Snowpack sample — Buffalo Mountain, Silverthorne, Colorado, USA (1/25/25, 10:11 AM MST)
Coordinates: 39.6222, -106.1139
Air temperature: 22 °F
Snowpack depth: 110 cm
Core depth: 30 cm
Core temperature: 42.8 °F
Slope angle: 12°, slope face: 102°
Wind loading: high
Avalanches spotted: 0
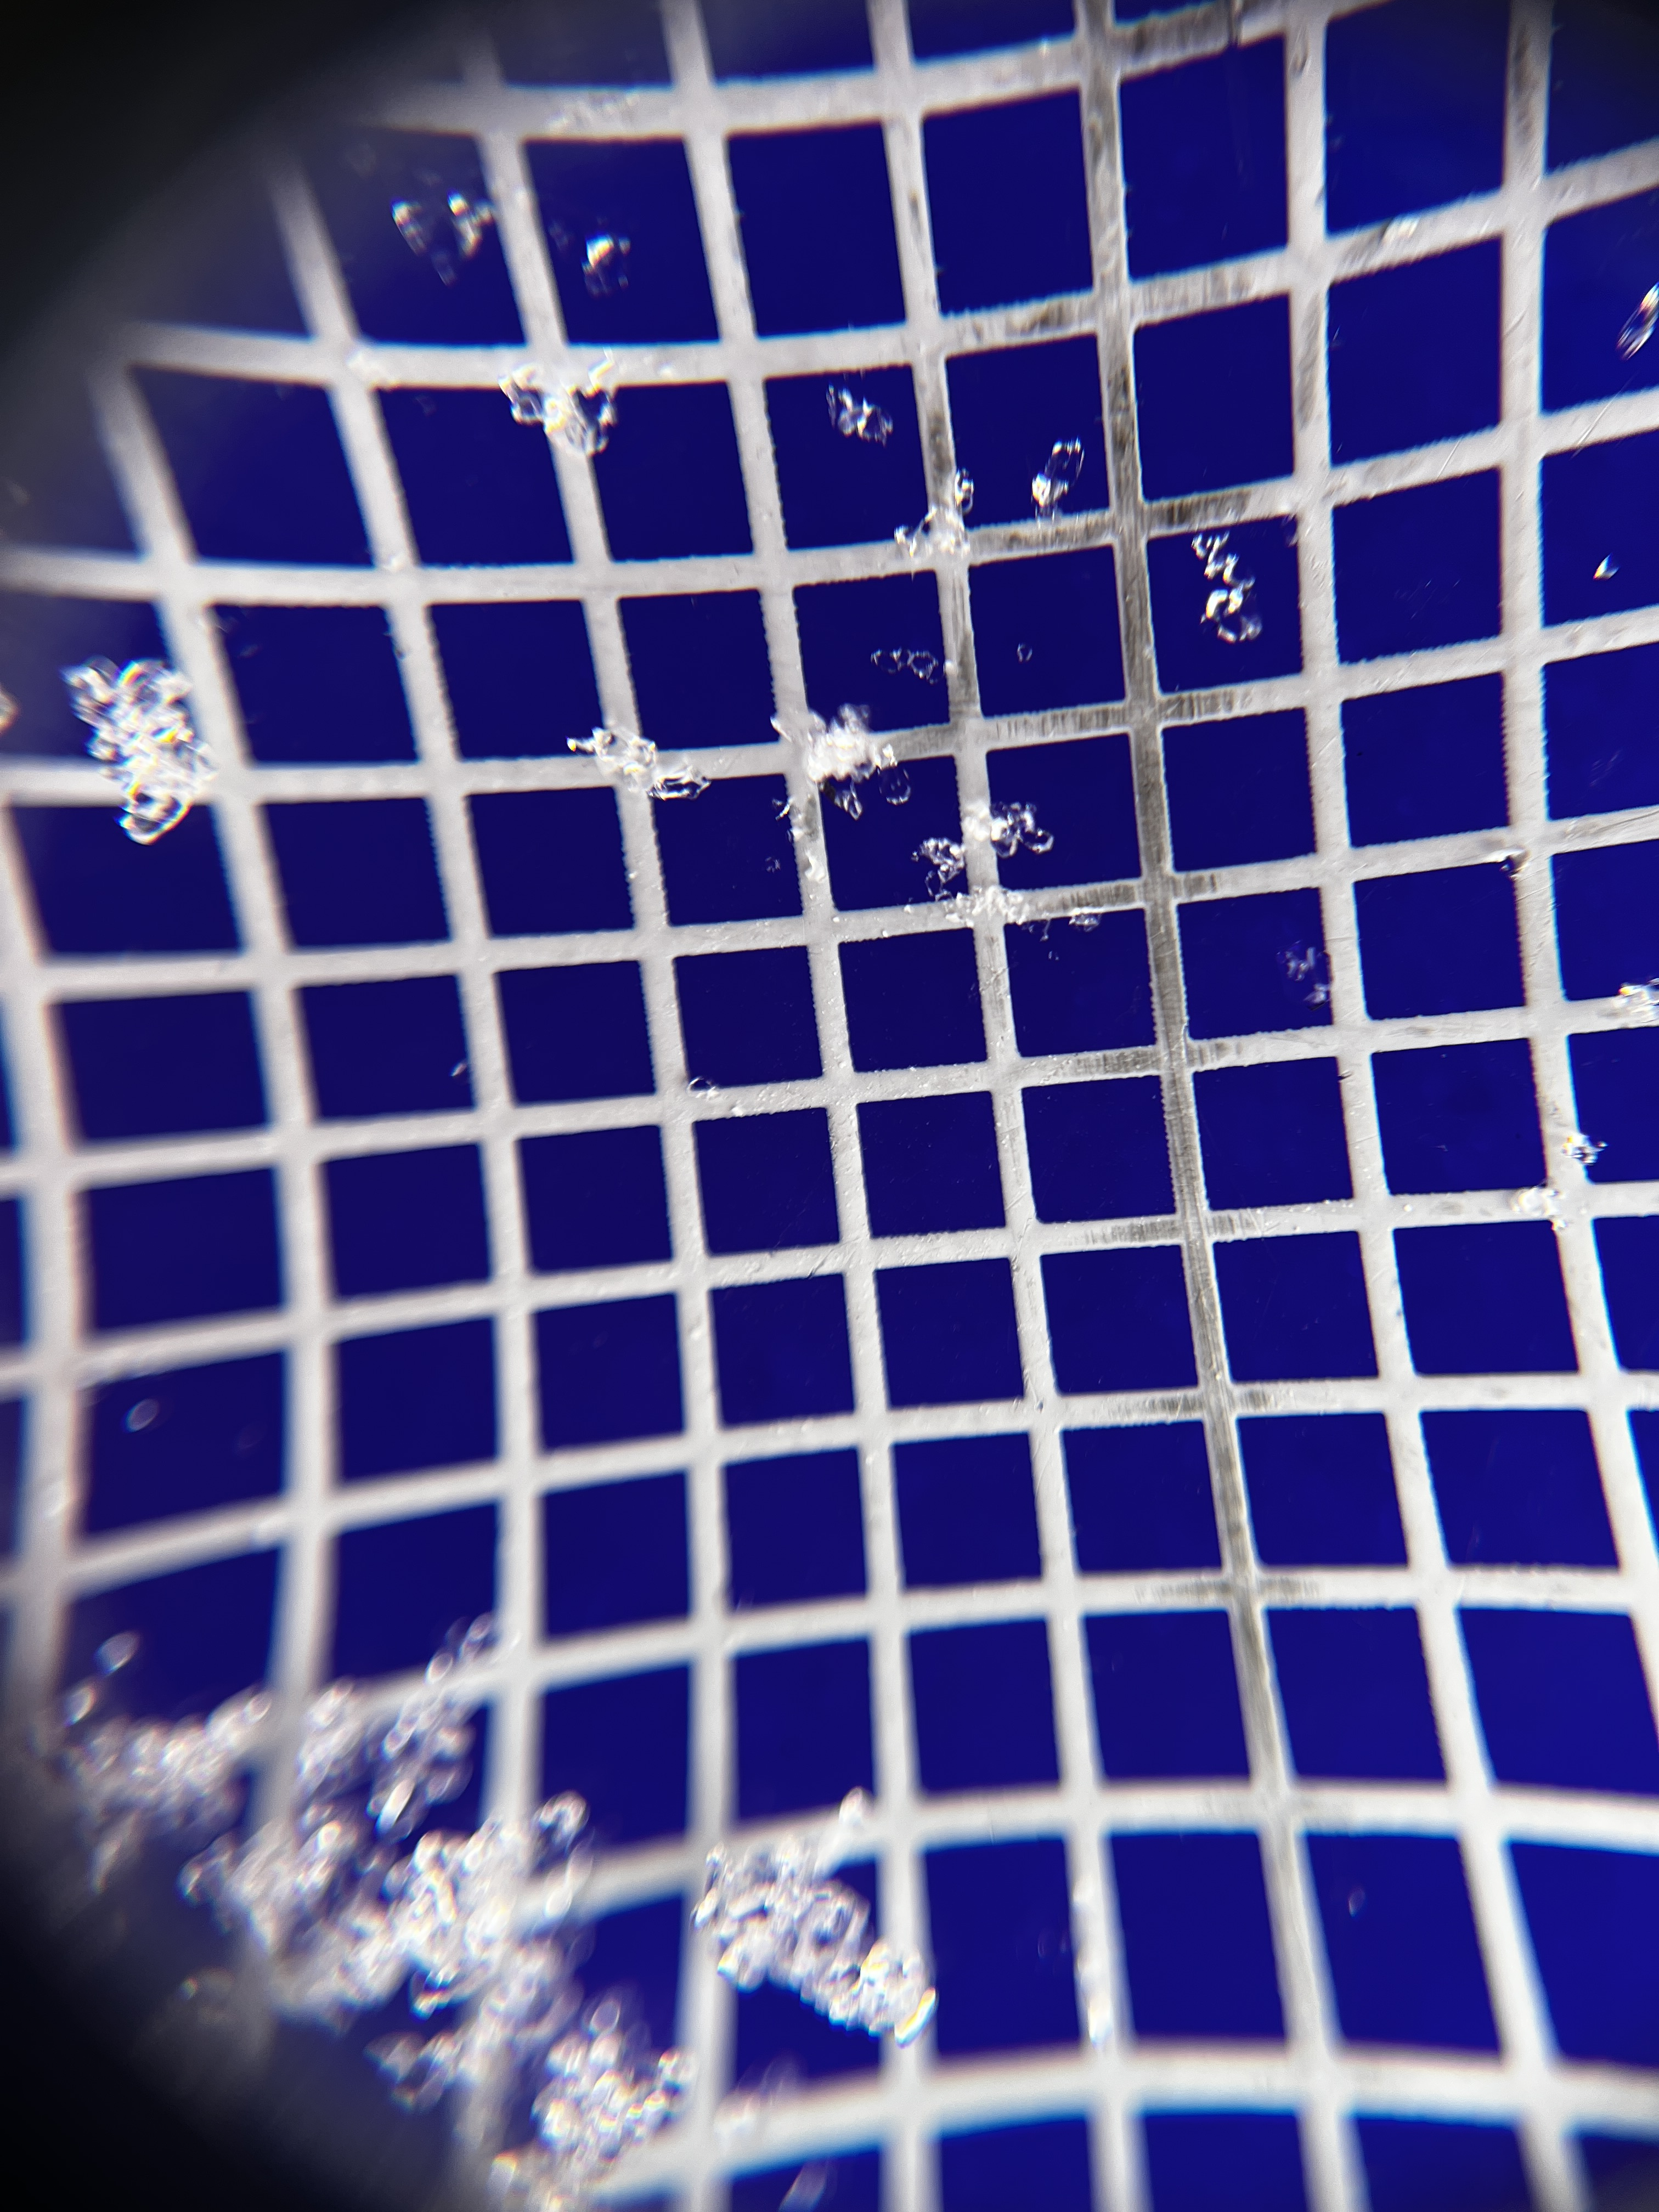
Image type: magnified_profile
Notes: No avalanches nearby, collected on the outskirts of a fire break 15 meters from the treeline, on way to Buffalo and Red Mountain